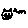
Label: cat